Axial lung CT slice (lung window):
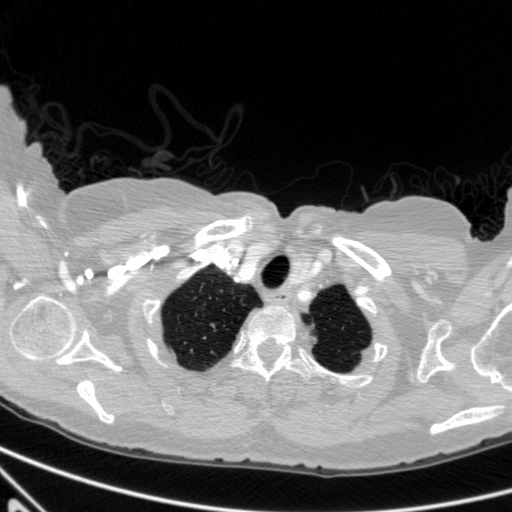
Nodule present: no